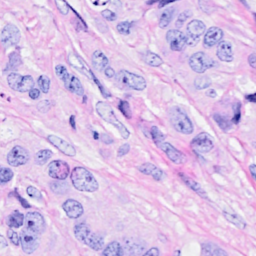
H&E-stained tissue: Breast